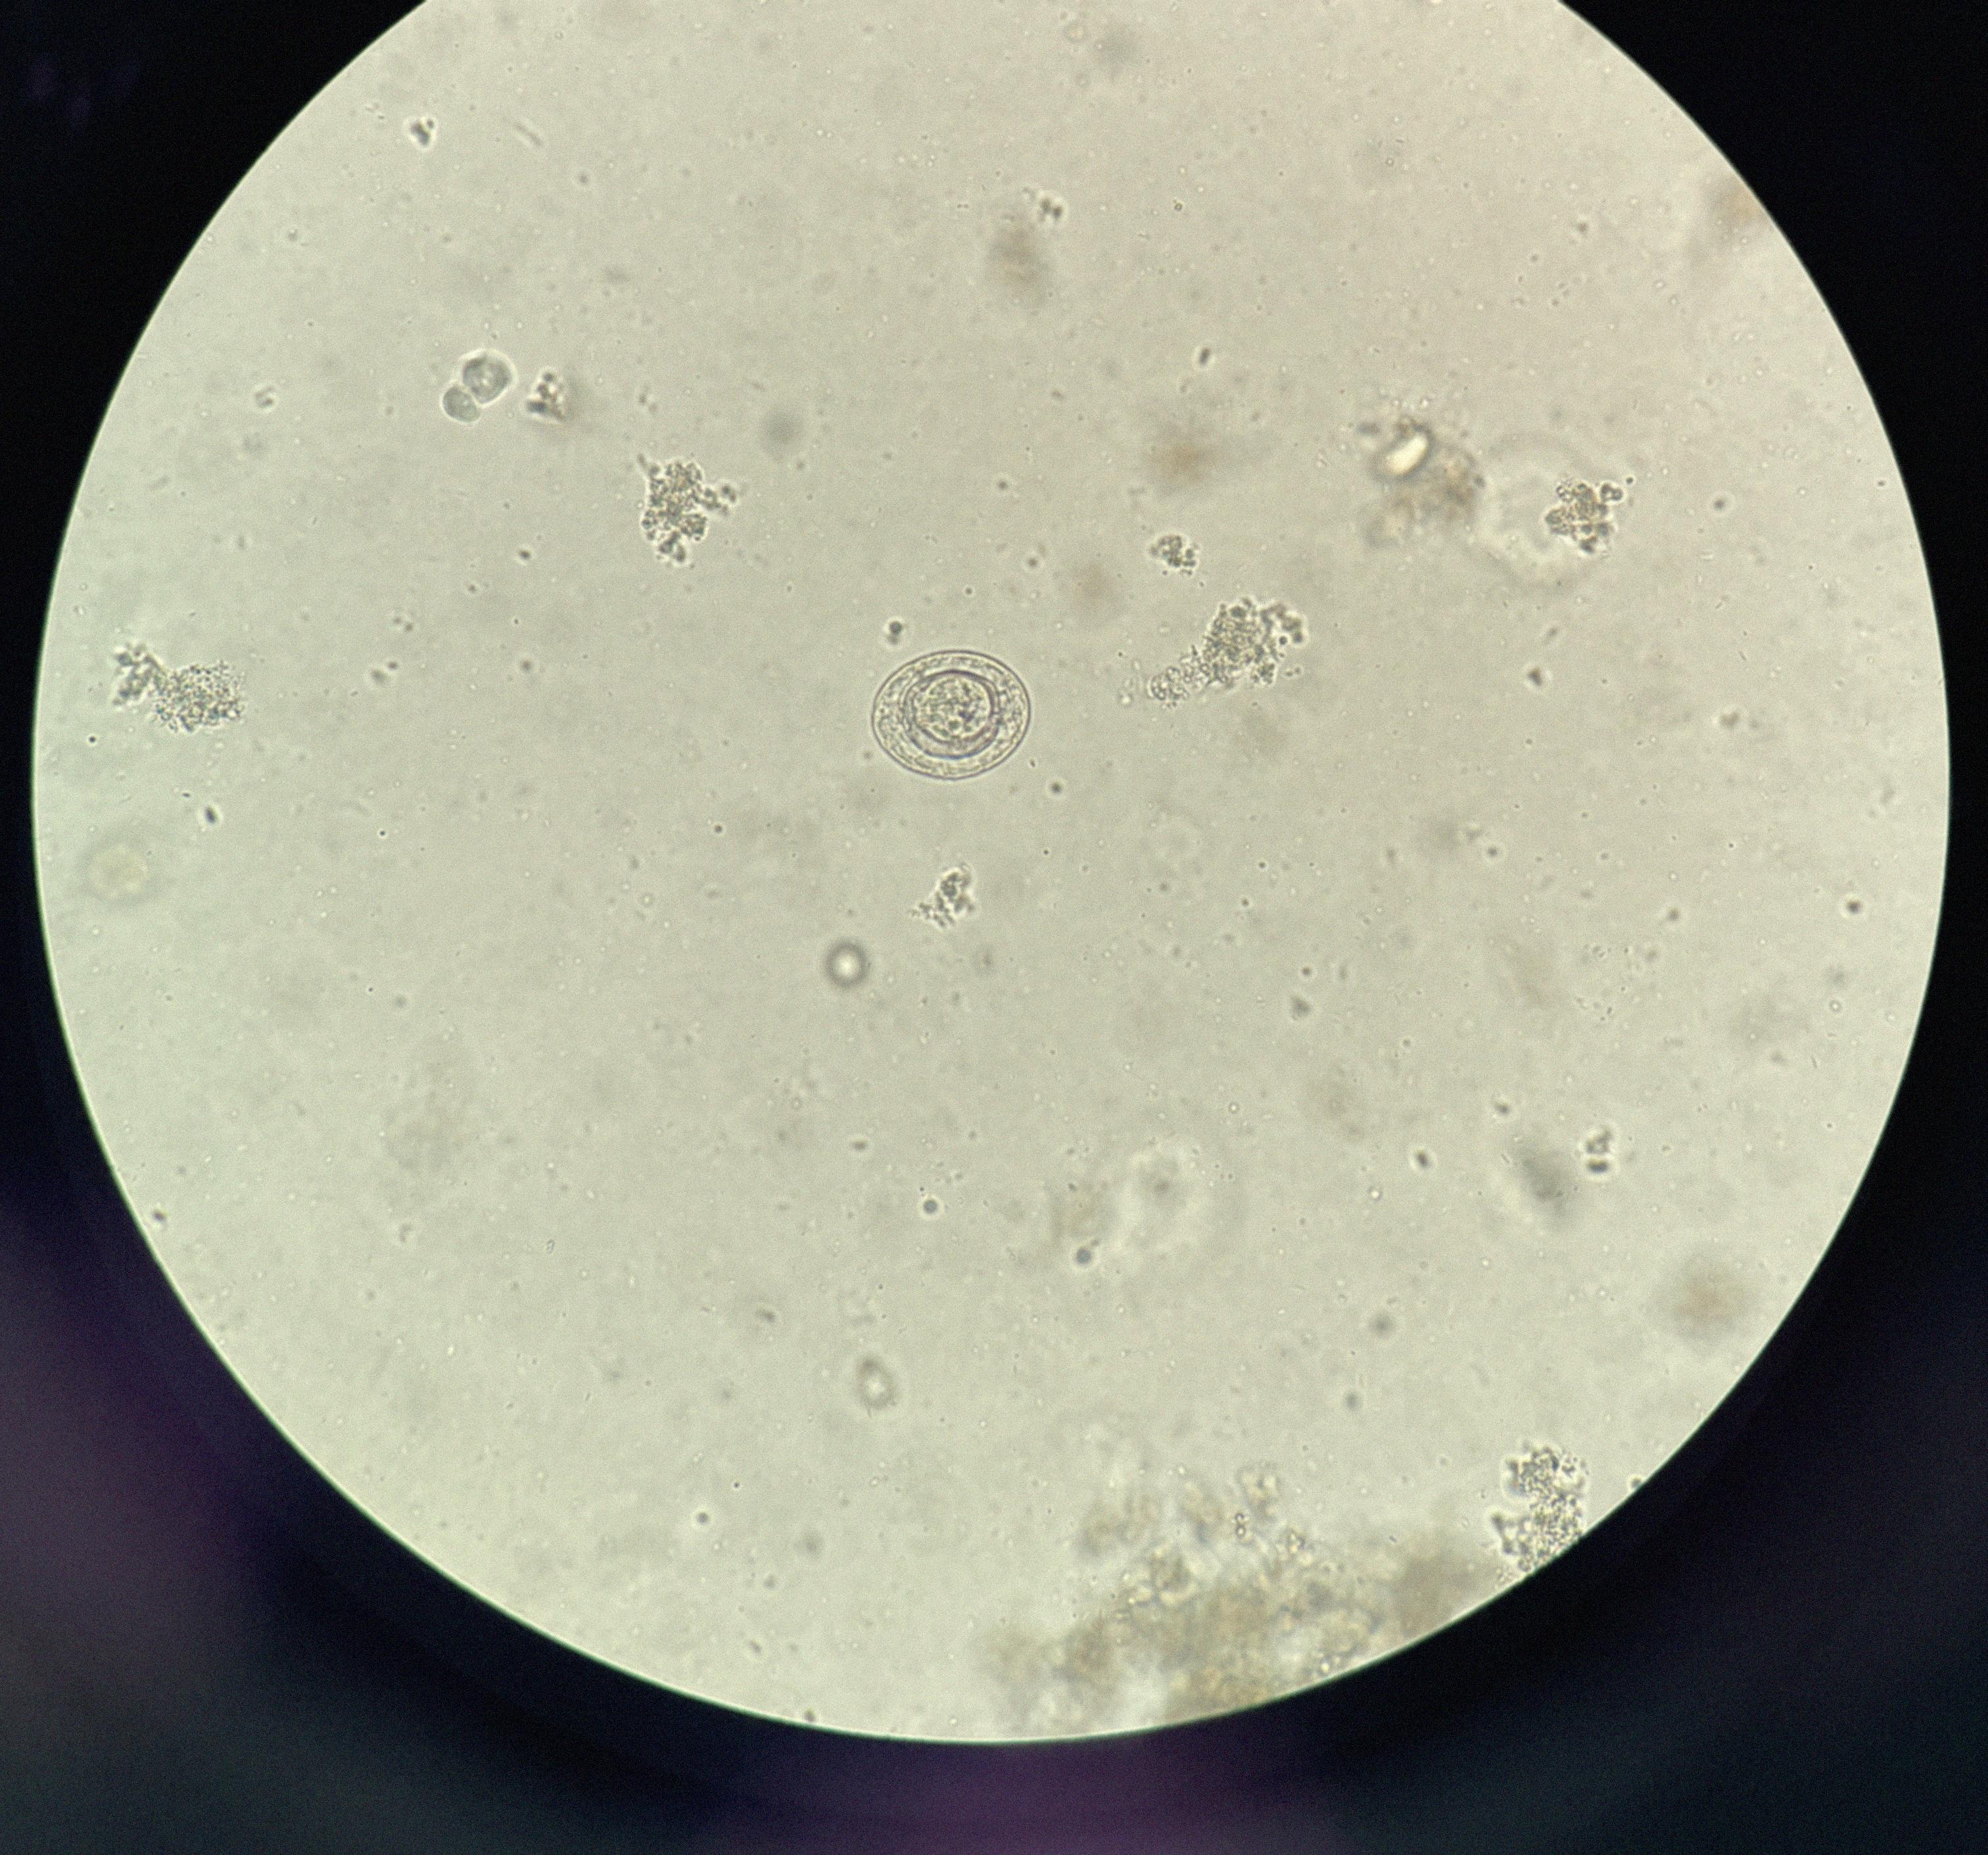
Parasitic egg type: Hymenolepis nana